Field crop: maize
Growth stage: 2
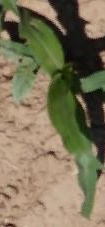
Species: maize